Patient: sex F, age 77
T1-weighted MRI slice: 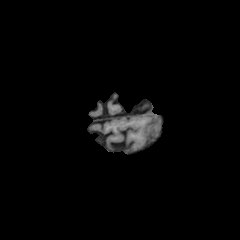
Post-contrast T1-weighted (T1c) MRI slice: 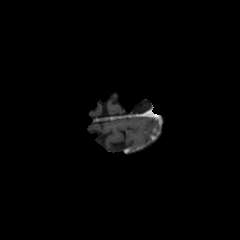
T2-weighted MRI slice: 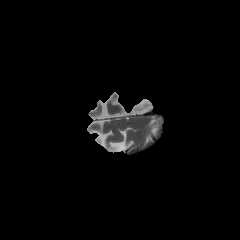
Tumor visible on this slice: yes
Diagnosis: Glioblastoma, IDH-wildtype
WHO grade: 4